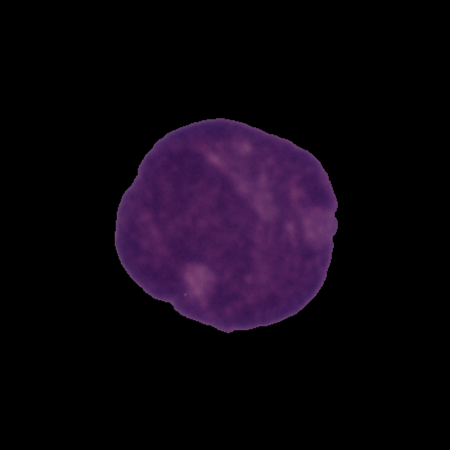
Label: cancer